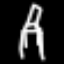
Label: chair